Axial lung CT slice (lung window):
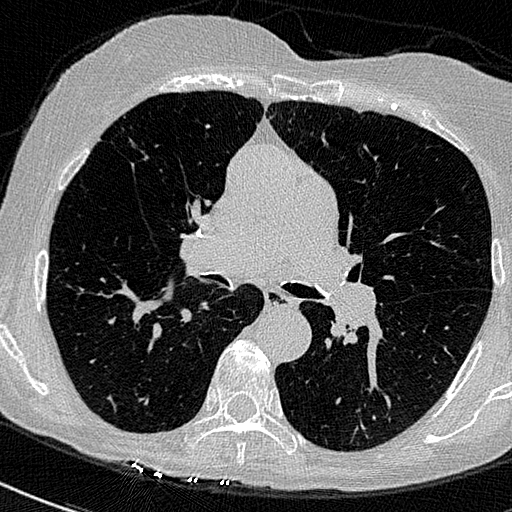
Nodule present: no